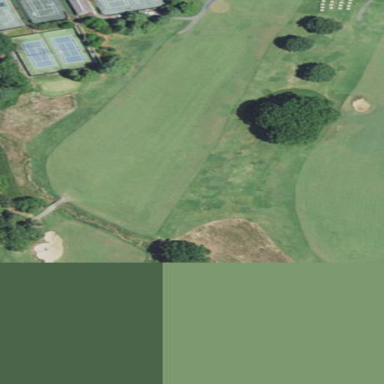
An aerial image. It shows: Area of rough grass used for golf.